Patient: sex M, age 42
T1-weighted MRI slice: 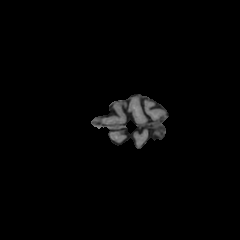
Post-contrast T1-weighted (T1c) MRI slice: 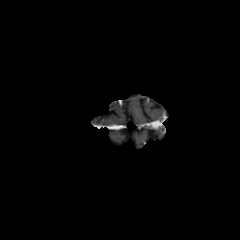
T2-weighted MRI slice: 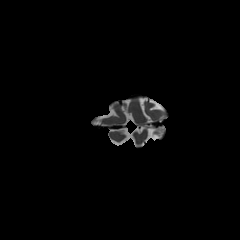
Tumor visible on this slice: no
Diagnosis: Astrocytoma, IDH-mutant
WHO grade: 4